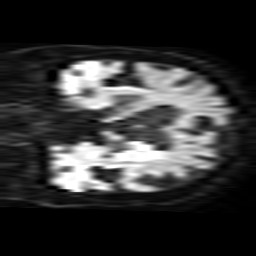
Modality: TRACE
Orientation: coronal
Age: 83
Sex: female
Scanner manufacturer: philips
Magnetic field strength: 3 T
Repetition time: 3.877 s
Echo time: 0.05933 s